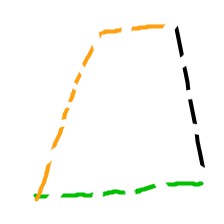
Shape: trapezoid